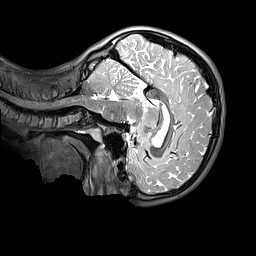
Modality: T2w
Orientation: sagittal
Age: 10
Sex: female
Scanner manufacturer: siemens
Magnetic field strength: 3 T
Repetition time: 3.2 s
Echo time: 0.408 s